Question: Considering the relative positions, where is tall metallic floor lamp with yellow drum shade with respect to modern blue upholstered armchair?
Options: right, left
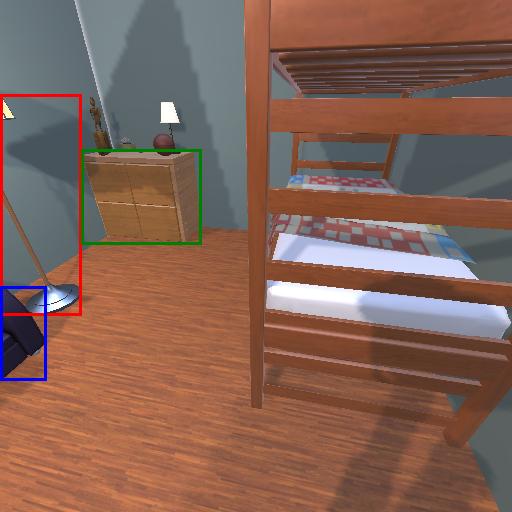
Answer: right